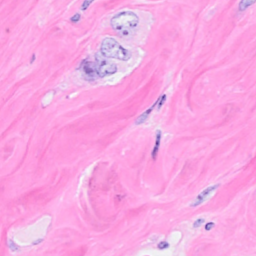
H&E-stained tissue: Breast